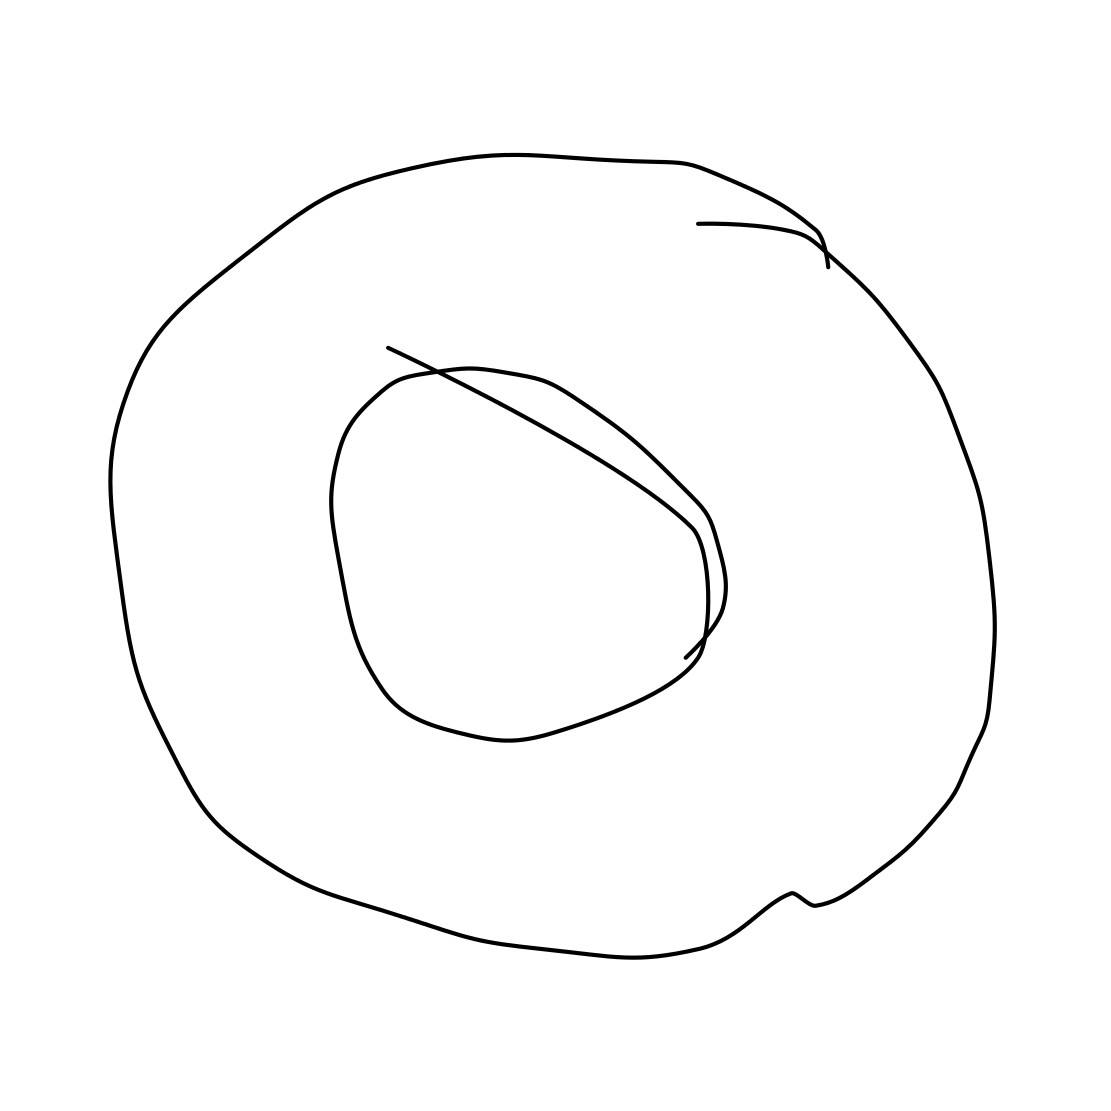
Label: wheel